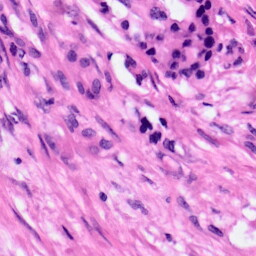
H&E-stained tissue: Pancreatic